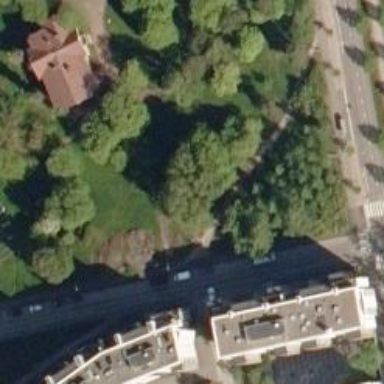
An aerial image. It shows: Footway.